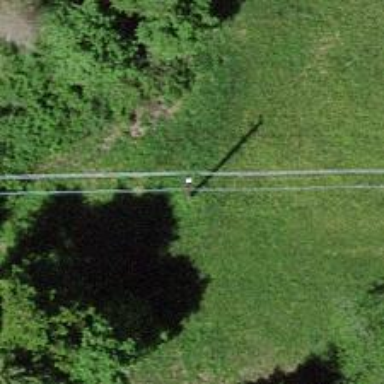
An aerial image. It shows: Utility pole in the area.